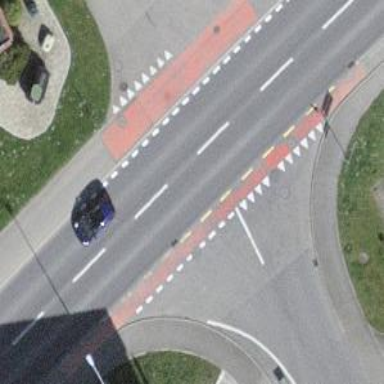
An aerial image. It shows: Uncontrolled road crossing with surface markings.